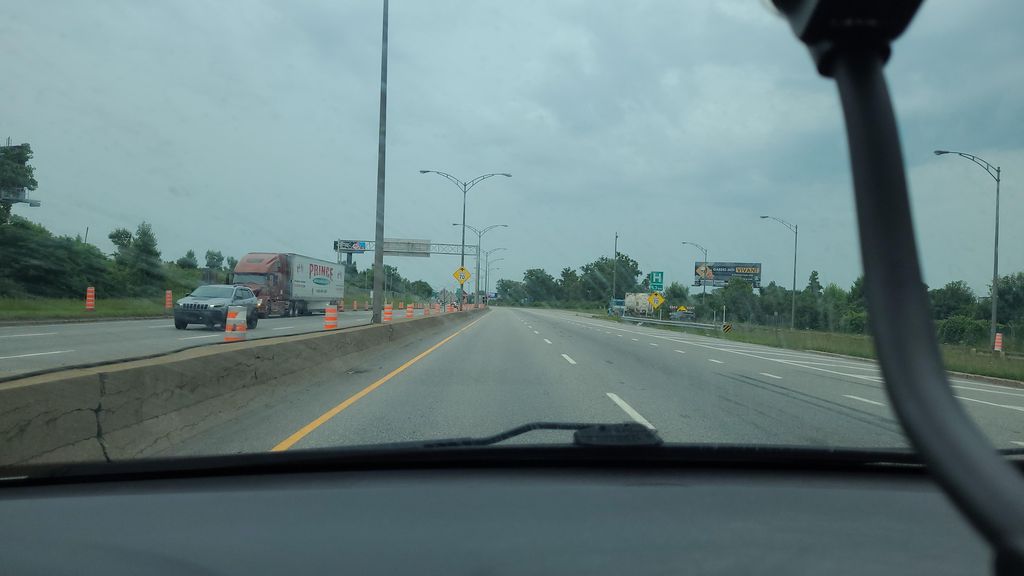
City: montreal